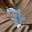
Label: 7